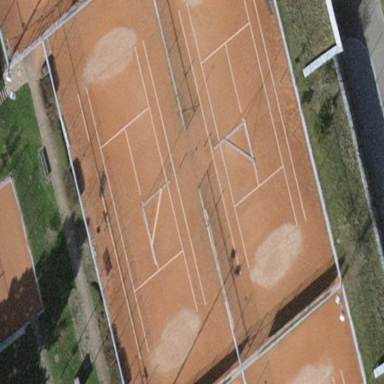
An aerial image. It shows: Tennis court on pitch.